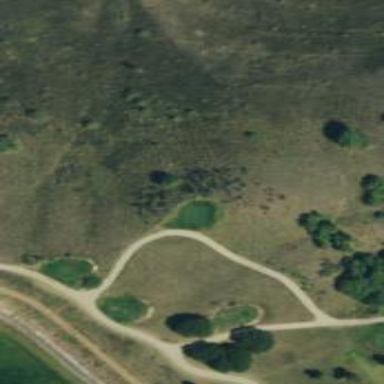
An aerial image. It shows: Path designated for golf carts.